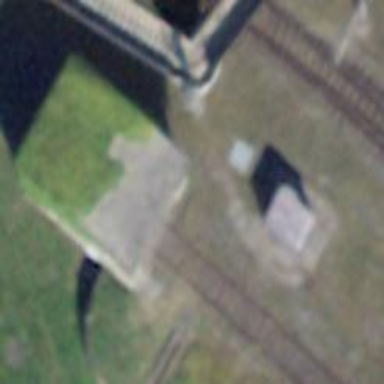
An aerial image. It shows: Railway buffer stop.